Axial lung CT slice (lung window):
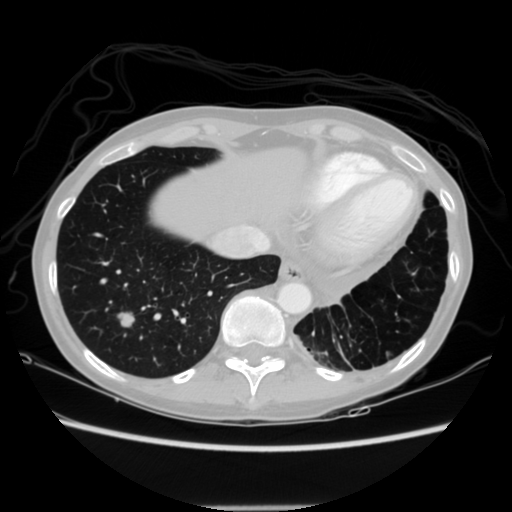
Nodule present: yes
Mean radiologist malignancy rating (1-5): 4